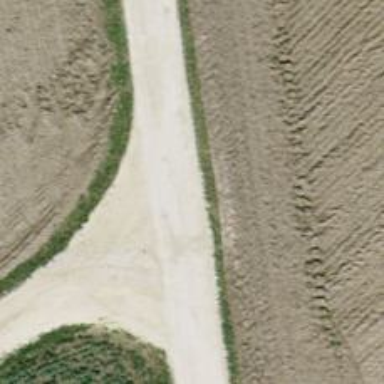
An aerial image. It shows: Unpaved track with grade2 quality type.